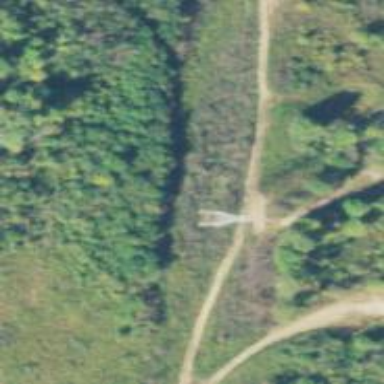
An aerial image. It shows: Lattice structure tower used for power distribution.